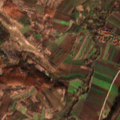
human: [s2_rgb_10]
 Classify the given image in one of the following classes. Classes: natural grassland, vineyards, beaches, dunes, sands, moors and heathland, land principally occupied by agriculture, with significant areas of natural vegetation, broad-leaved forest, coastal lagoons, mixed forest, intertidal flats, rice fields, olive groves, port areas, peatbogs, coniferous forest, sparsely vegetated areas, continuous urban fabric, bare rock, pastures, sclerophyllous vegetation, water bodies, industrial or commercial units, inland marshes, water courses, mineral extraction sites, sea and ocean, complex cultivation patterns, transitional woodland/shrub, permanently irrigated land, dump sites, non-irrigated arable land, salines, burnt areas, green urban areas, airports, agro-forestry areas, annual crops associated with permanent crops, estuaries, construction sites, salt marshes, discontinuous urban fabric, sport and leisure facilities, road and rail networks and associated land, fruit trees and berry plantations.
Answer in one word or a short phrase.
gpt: non-irrigated arable land, complex cultivation patterns, land principally occupied by agriculture, with significant areas of natural vegetation, broad-leaved forest